Fundus camera: zeiss
Shooting center: fovea
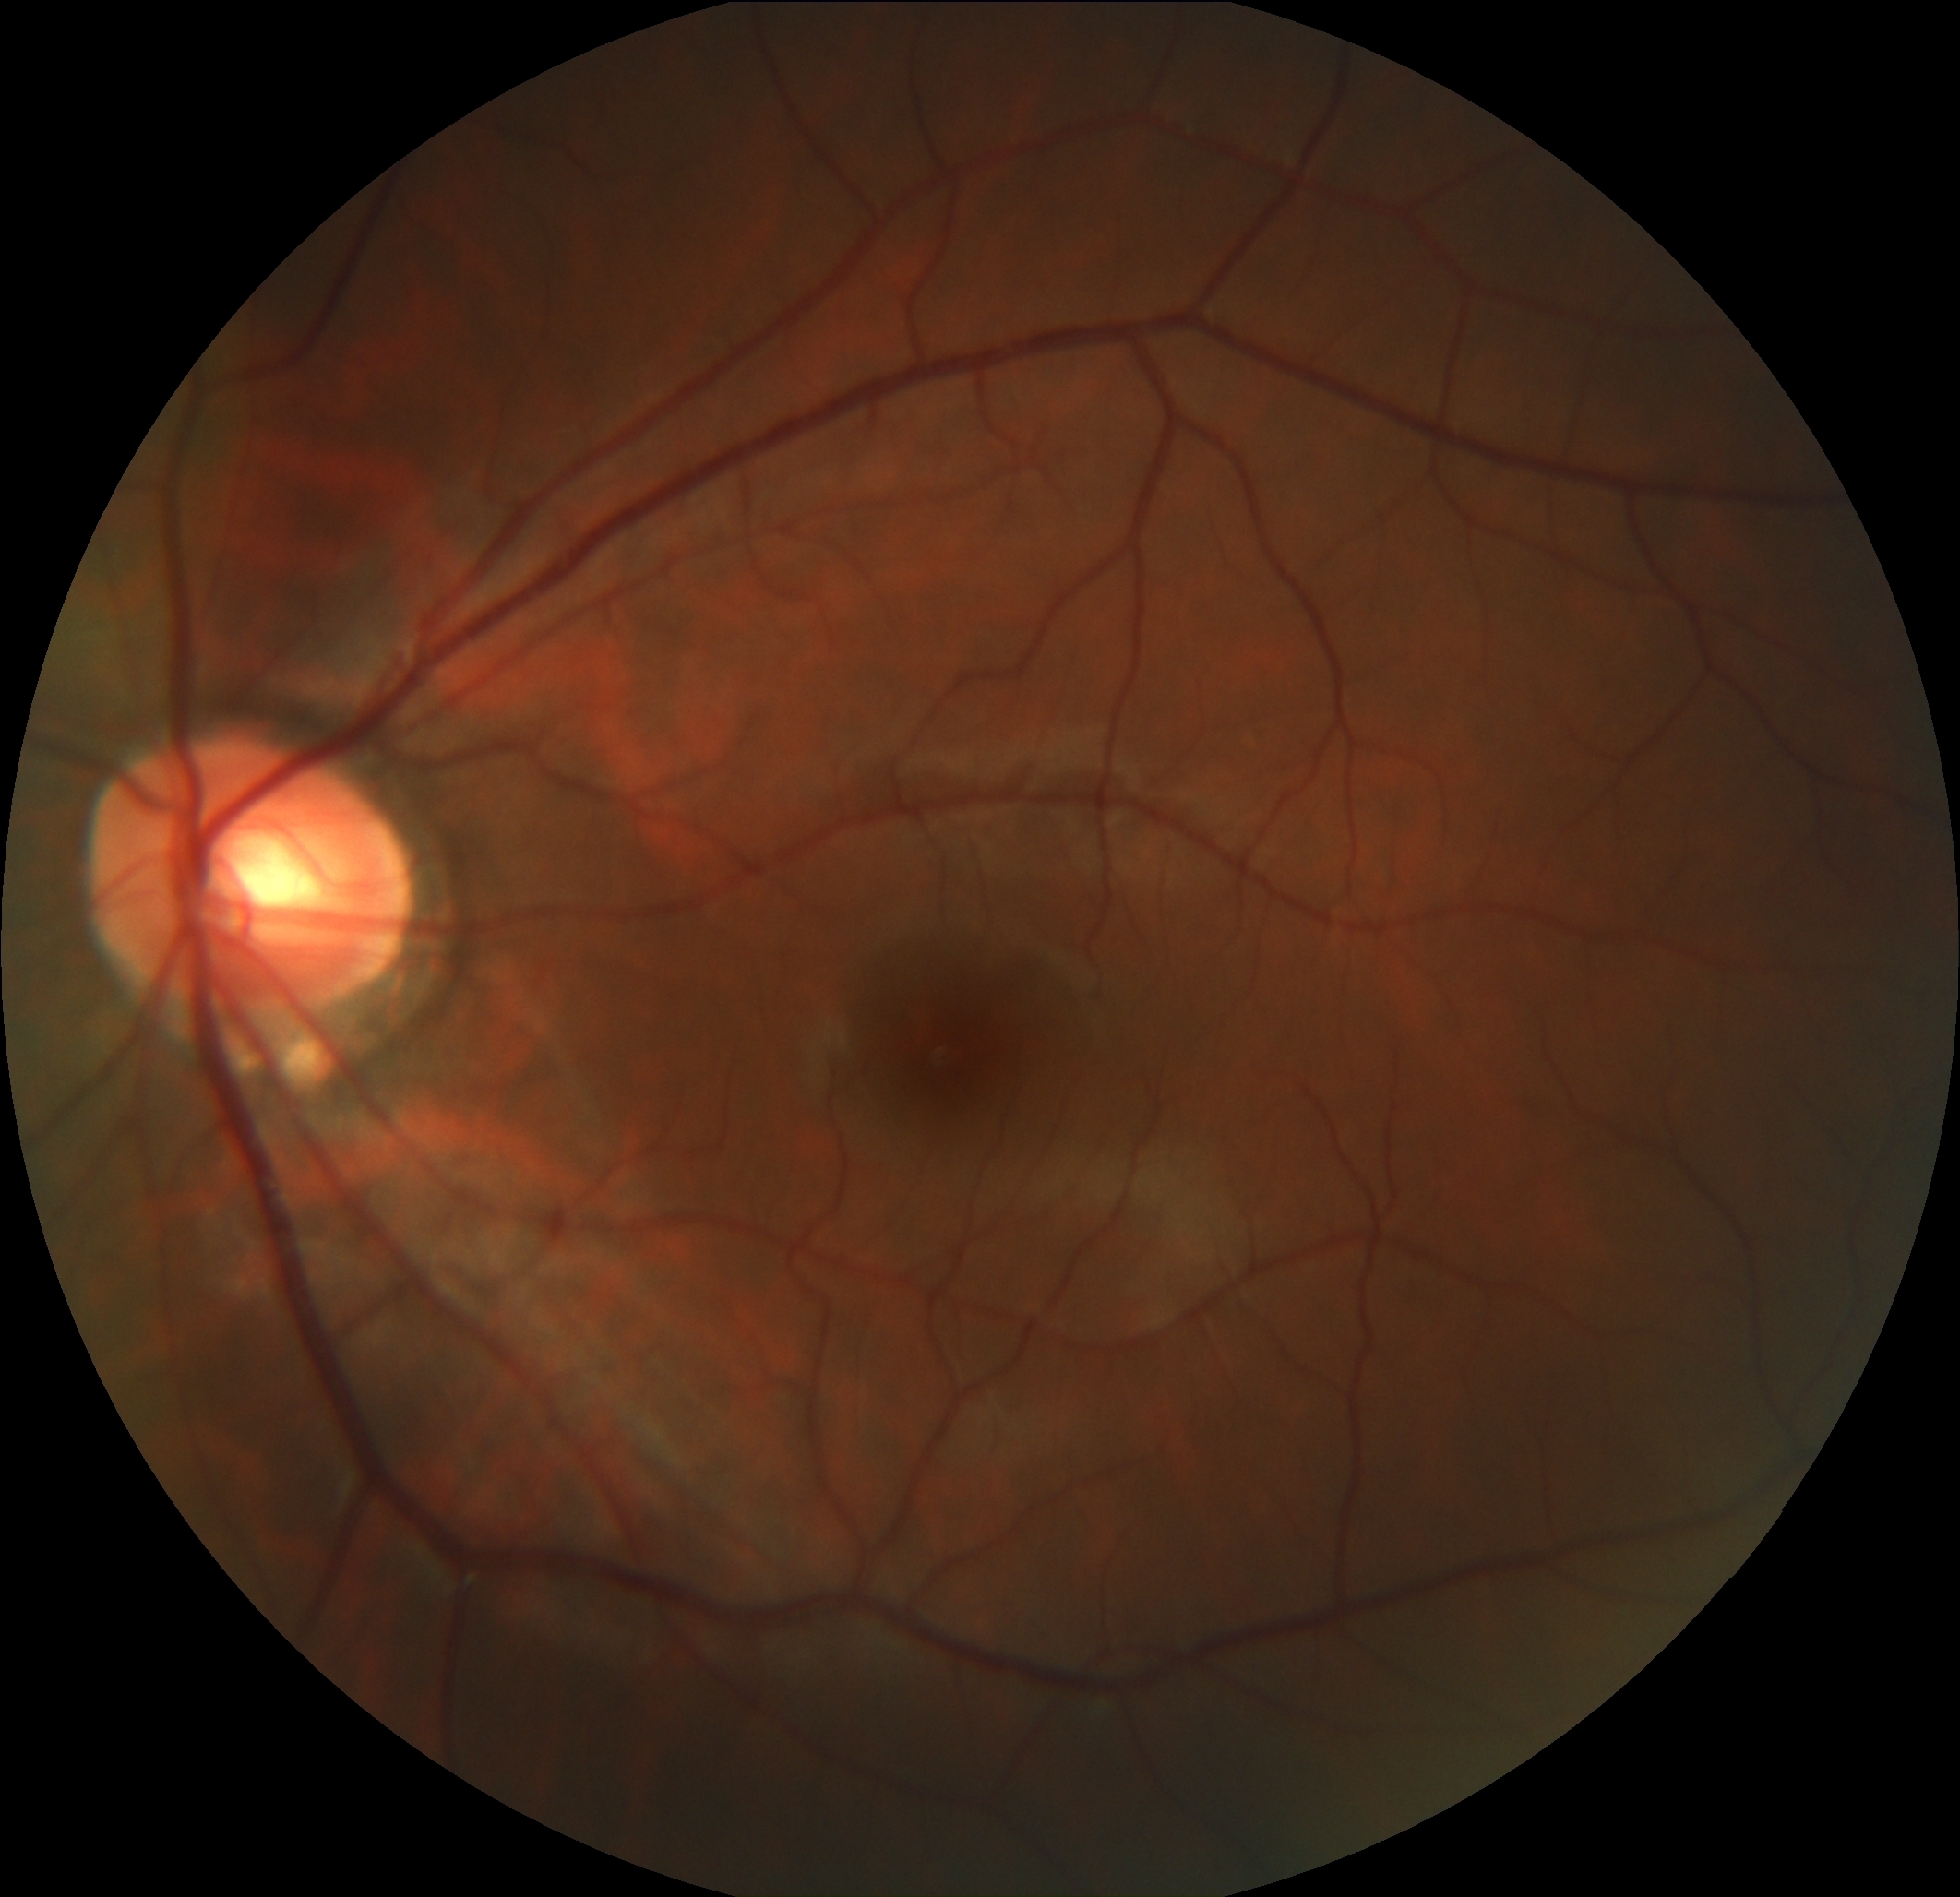
Pathologic myopia: no
Patchy retinal atrophy: present
Retinal detachment: absent